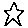
Label: star